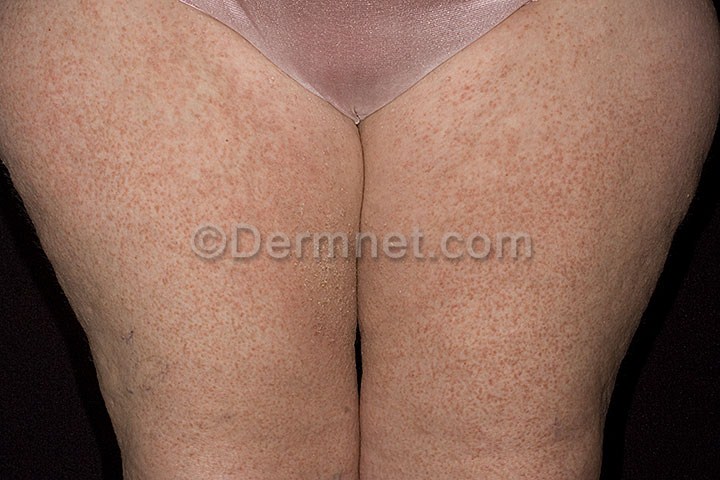
Disease: Bullous Disease Photos